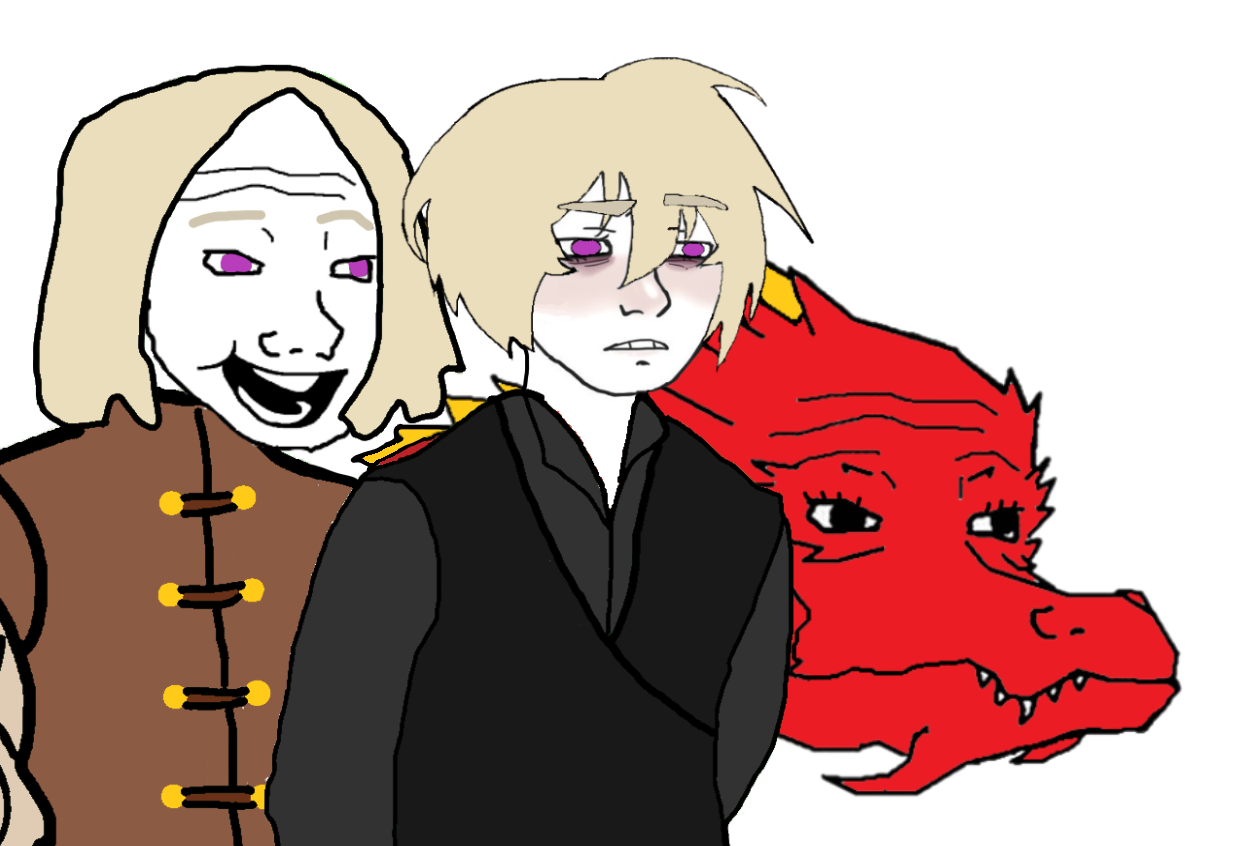
Label: 5_Twinkjak